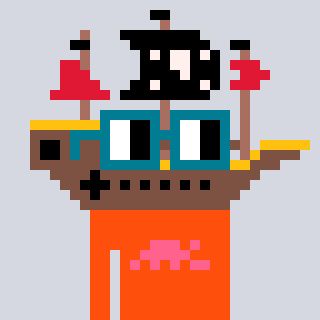
a pixel art character with square dark green glasses, a pirateship-shaped head and a orange-colored body on a cool background